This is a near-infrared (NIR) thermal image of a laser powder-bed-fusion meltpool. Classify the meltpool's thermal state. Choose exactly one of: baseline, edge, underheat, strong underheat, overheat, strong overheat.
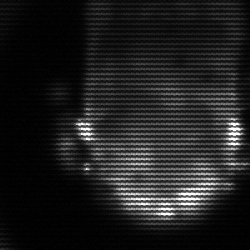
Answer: baseline